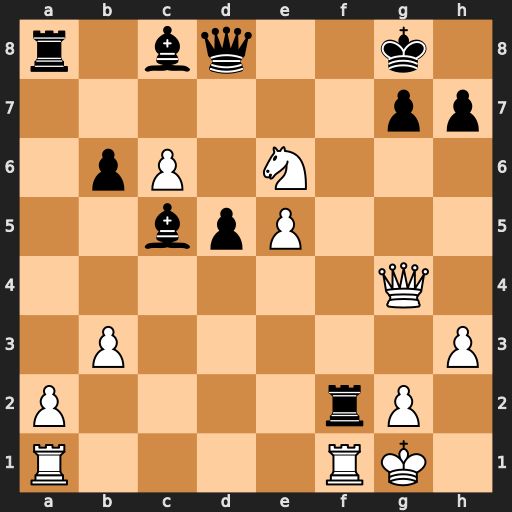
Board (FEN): r1bq2k1/6pp/1pP1N3/2bpP3/6Q1/1P5P/P4rP1/R4RK1
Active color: w
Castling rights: -
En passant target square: -
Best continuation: Qxg7#